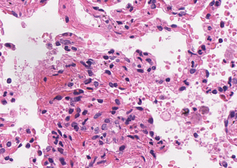
Tumor epithelial tissue: no
Tumor-associated stroma tissue: no
Normal tissue: yes